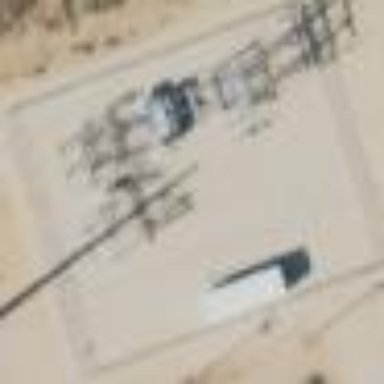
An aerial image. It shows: Distribution substation surrounded by fence.